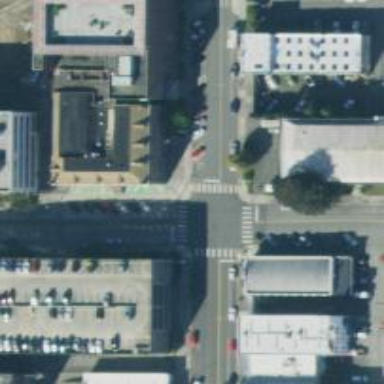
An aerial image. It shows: Uncontrolled and marked road crossing.